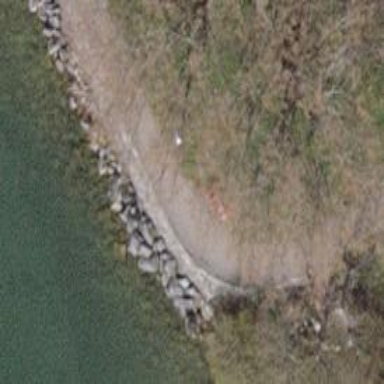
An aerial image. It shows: Red bench.